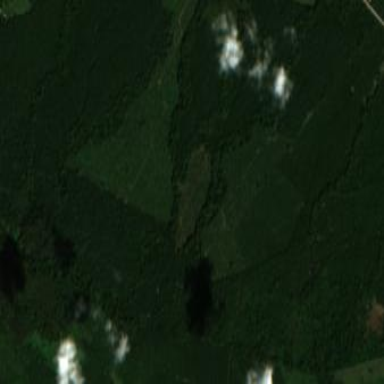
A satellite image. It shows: Beautiful woodland area.